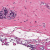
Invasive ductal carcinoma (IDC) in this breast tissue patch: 0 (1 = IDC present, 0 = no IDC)